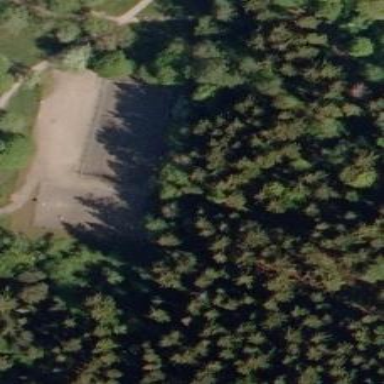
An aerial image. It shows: Basketball court with sand surface.